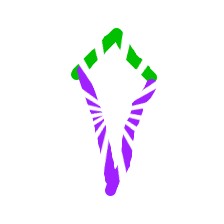
Shape: kite